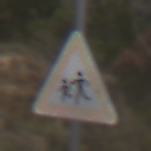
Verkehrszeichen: KinderRechts
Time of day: Midday
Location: Outdoor (Nature)
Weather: Overcast
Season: NotSpecified
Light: Natural